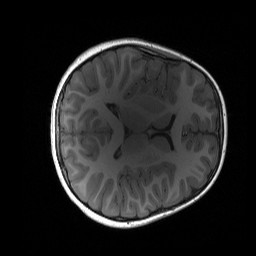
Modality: T1w
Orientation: axial
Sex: female
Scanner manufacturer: siemens
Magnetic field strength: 3 T
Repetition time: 1.9 s
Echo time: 0.00243 s